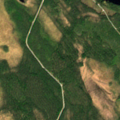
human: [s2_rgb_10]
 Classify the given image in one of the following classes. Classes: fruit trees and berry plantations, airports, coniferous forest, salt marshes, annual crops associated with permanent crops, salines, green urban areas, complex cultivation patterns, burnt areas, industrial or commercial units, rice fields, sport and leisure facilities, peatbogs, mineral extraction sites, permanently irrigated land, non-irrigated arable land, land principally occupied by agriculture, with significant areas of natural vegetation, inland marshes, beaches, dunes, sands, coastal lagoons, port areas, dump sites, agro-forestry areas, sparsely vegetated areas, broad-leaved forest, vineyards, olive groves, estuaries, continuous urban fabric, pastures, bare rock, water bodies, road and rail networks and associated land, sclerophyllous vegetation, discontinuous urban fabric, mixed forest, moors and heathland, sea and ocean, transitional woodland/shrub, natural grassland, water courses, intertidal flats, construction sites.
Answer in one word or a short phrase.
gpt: coniferous forest, peatbogs, water bodies